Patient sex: F
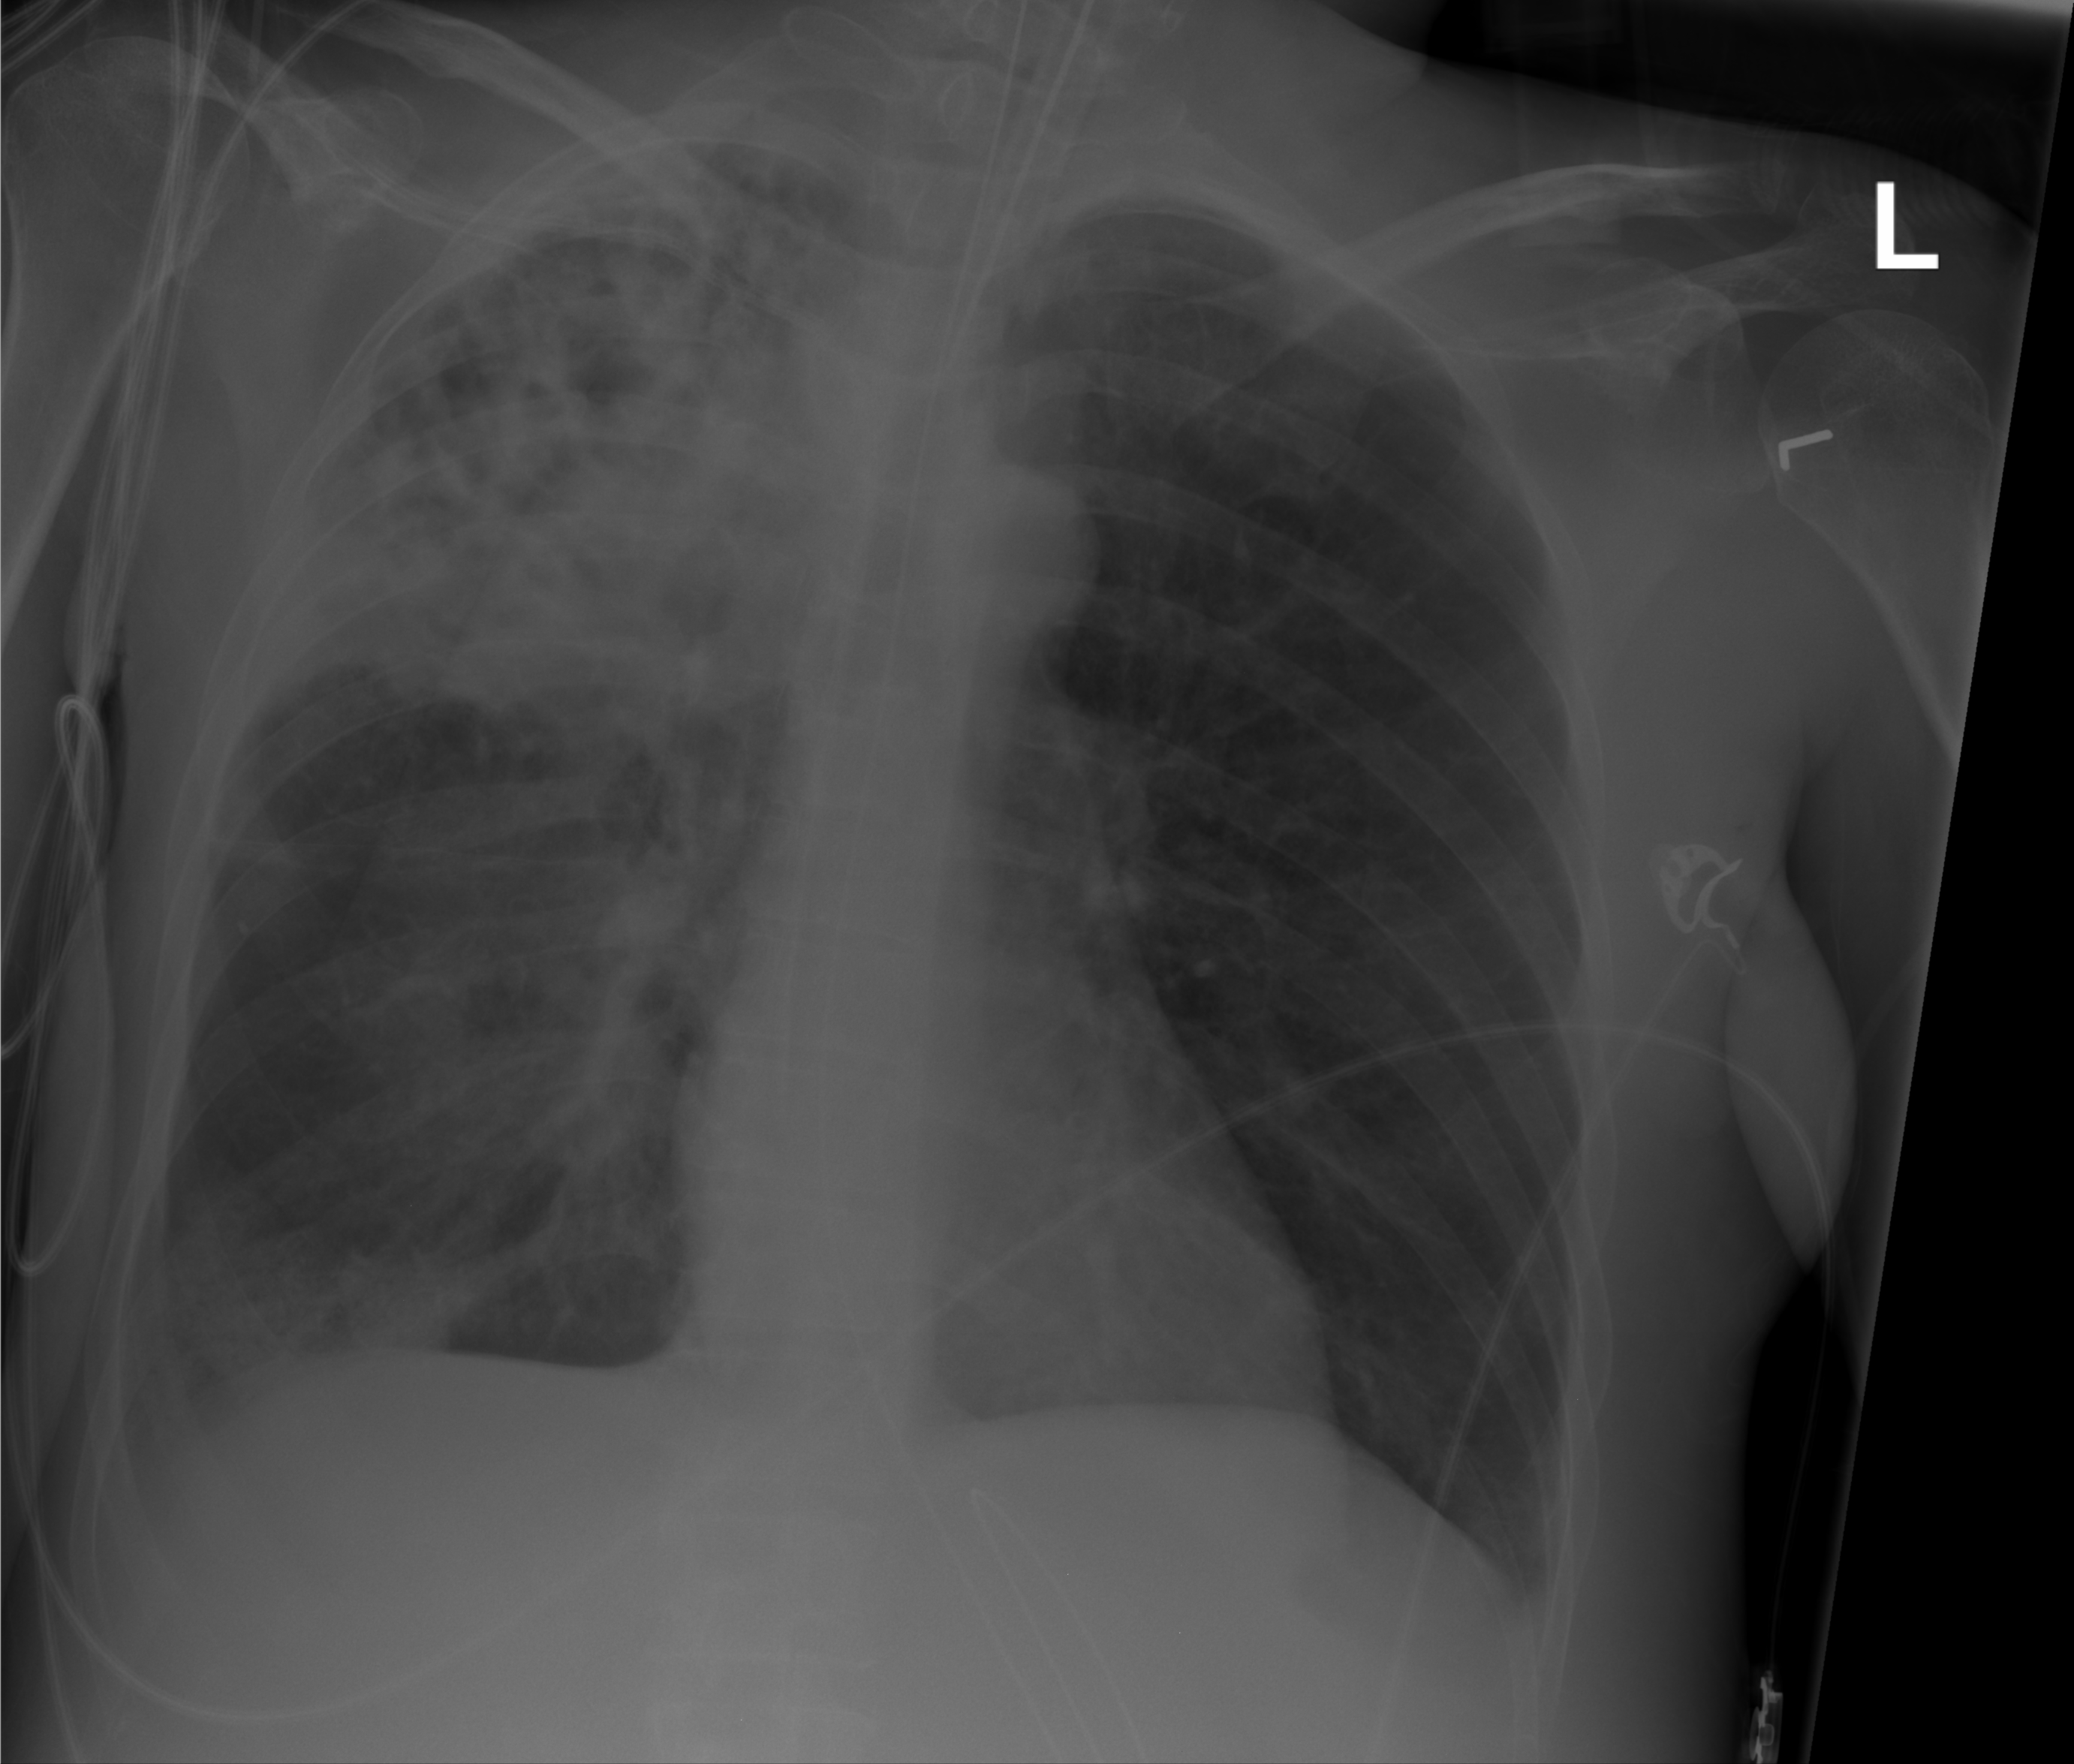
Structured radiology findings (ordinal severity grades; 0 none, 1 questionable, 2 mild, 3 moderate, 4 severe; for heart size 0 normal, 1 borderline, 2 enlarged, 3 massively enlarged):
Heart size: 0
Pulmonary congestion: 0
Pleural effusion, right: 1
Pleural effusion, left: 0
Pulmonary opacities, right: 4
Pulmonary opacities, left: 2
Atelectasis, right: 2
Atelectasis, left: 2